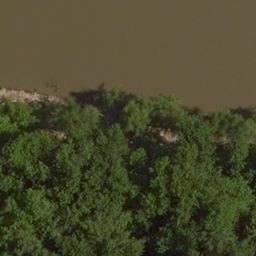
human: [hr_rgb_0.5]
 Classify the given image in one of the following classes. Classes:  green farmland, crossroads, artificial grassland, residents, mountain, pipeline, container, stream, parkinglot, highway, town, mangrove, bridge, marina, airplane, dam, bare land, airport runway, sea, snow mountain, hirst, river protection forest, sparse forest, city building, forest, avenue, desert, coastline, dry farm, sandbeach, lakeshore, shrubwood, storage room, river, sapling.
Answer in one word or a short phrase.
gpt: river protection forest